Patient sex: M
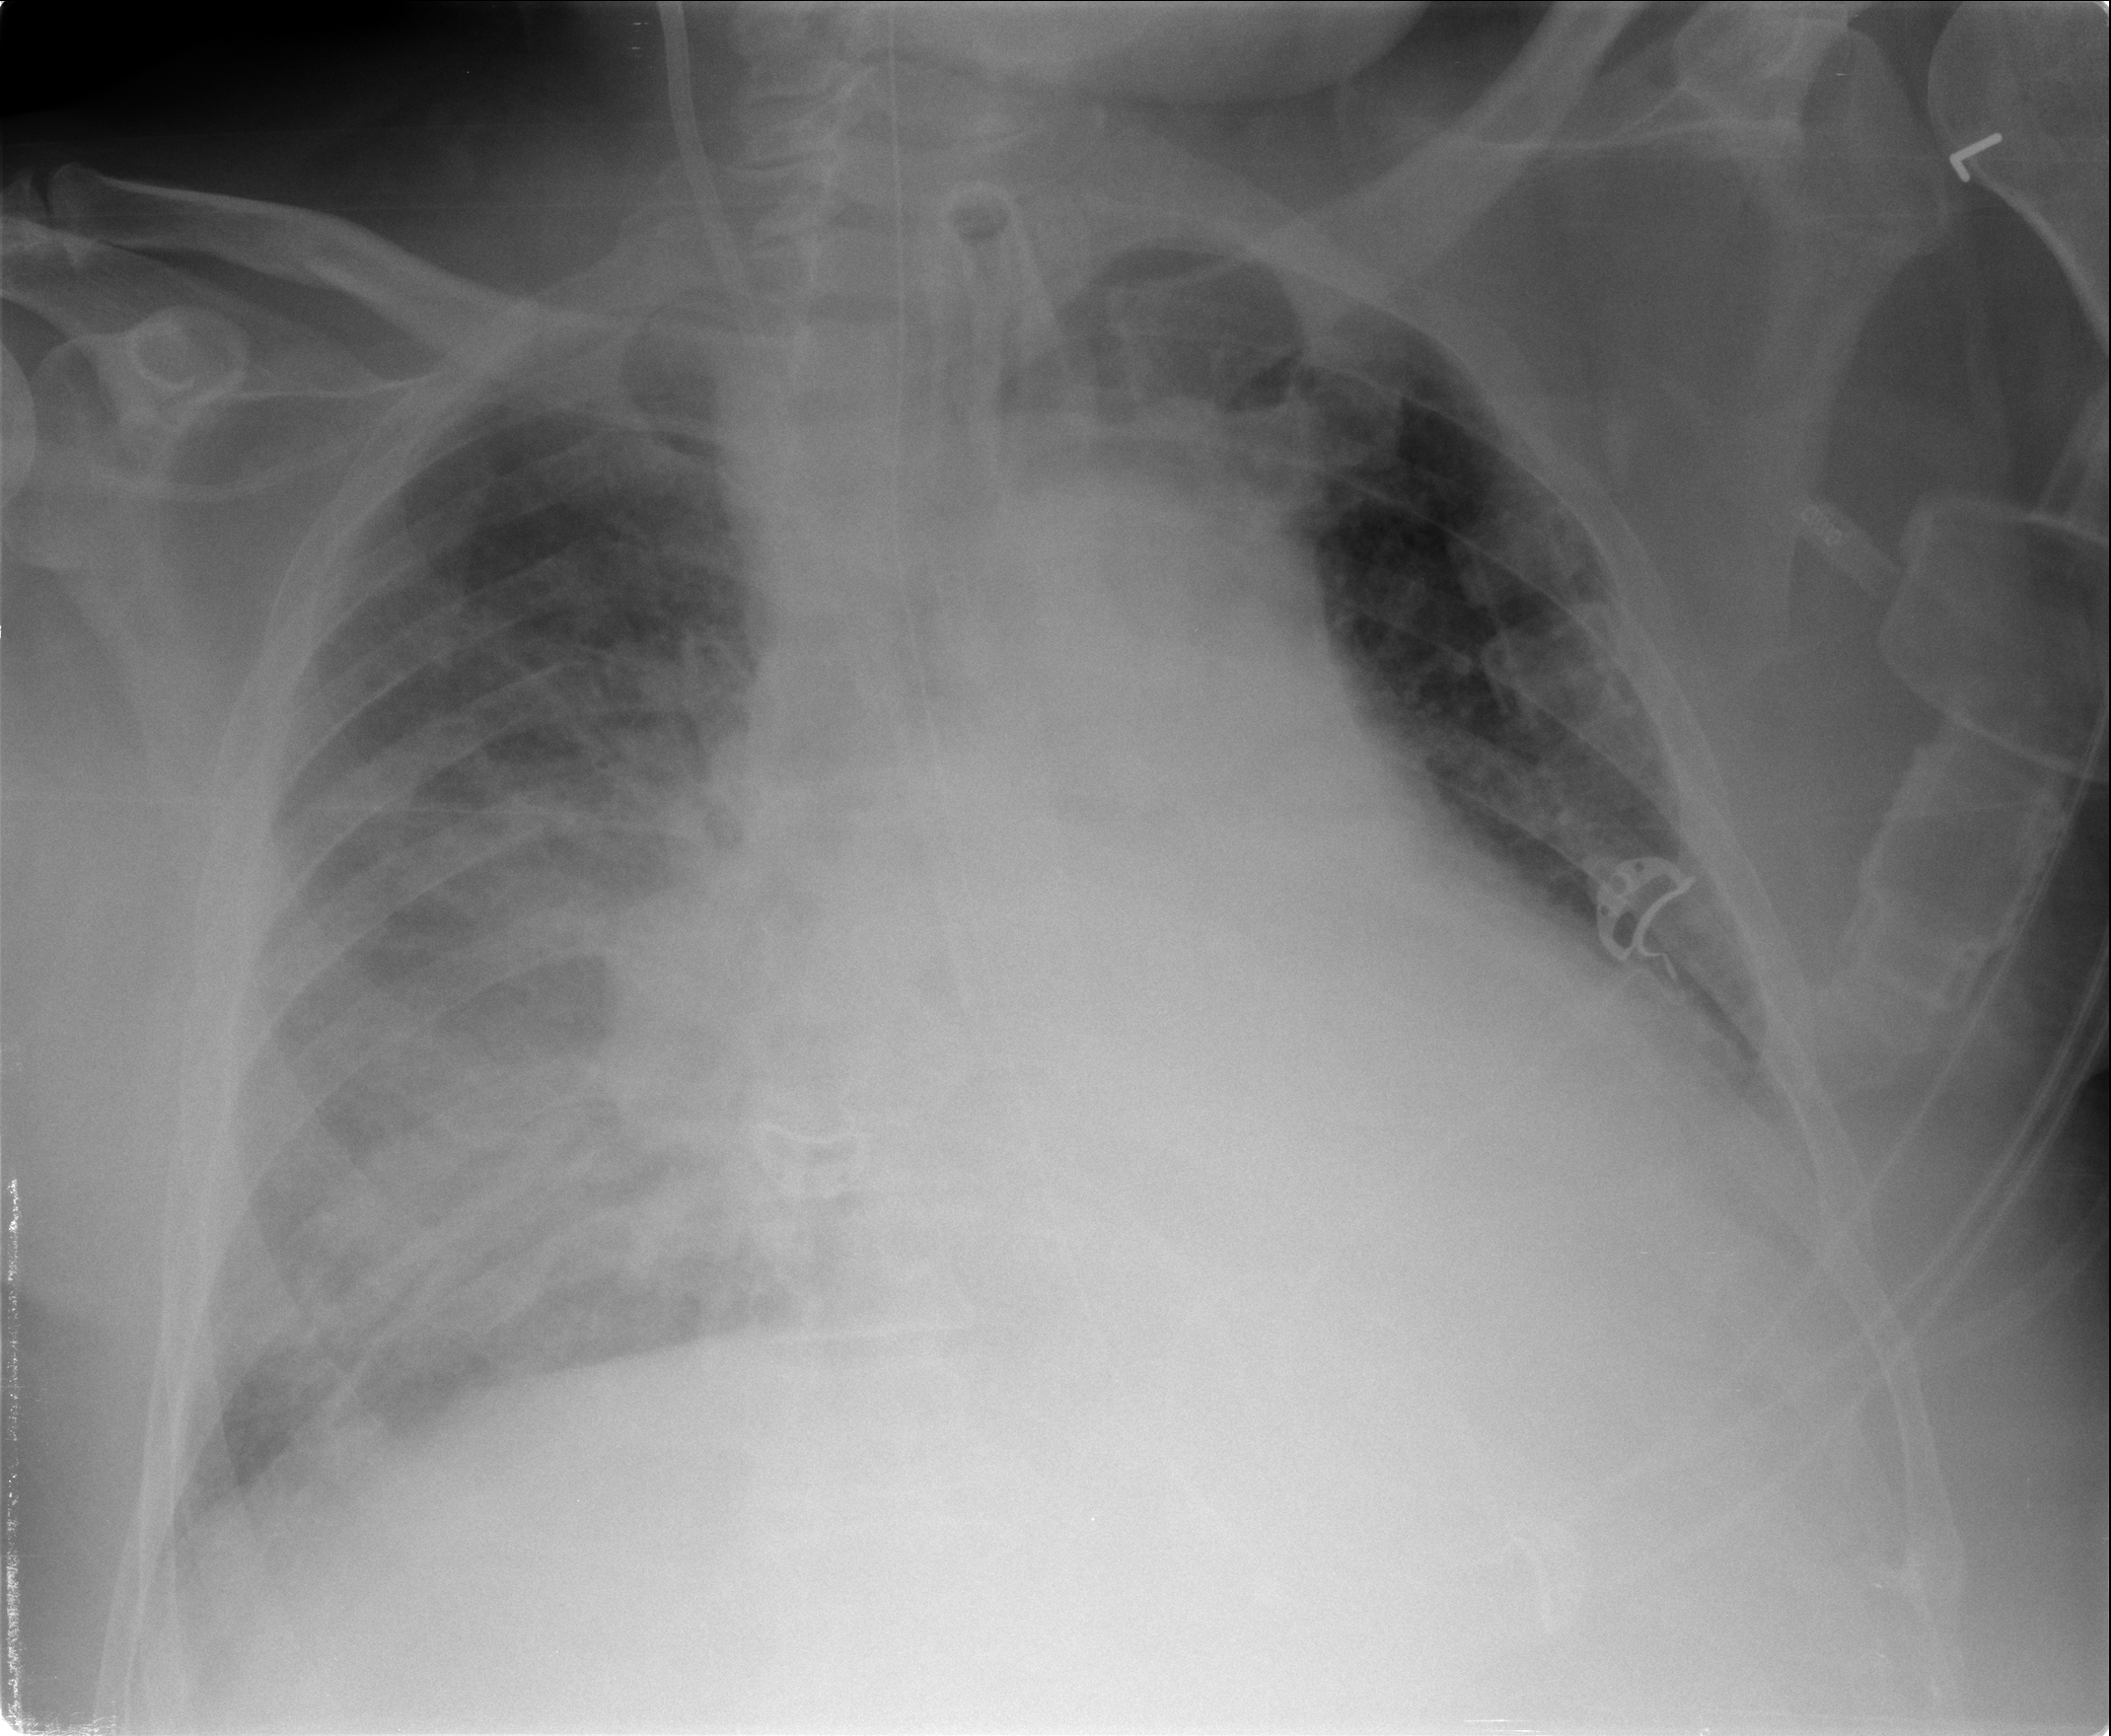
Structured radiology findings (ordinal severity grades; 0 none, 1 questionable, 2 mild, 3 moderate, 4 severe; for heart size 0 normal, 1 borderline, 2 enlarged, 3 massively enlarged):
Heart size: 2
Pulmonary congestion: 2
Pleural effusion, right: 0
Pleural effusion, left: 0
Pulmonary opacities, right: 3
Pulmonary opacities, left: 2
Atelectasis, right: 3
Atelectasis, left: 2